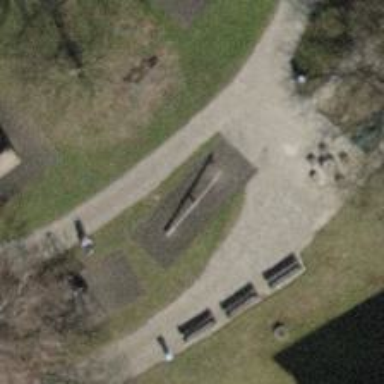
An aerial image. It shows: Seesaw in the playground.